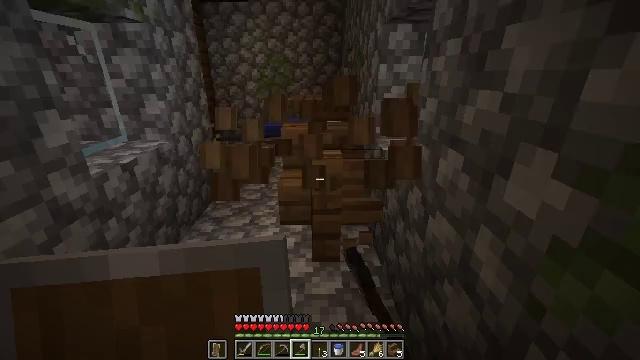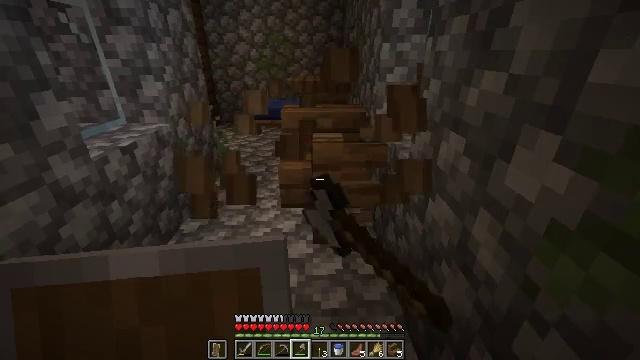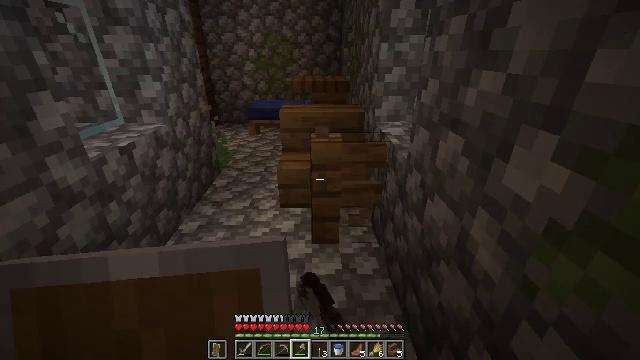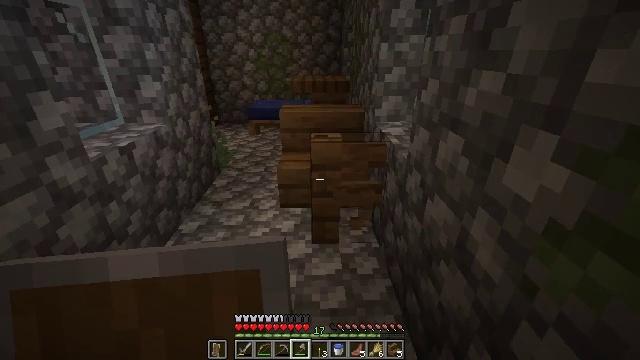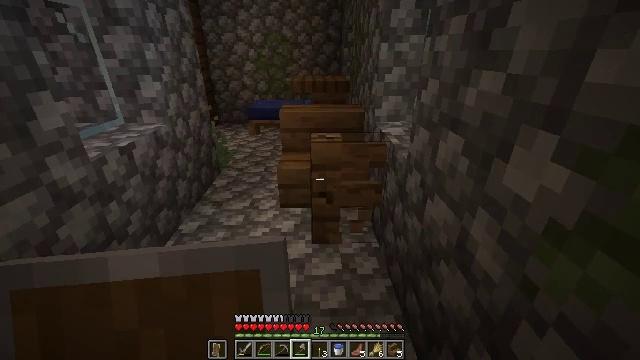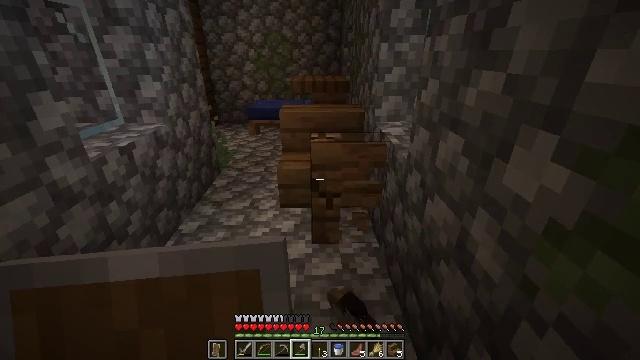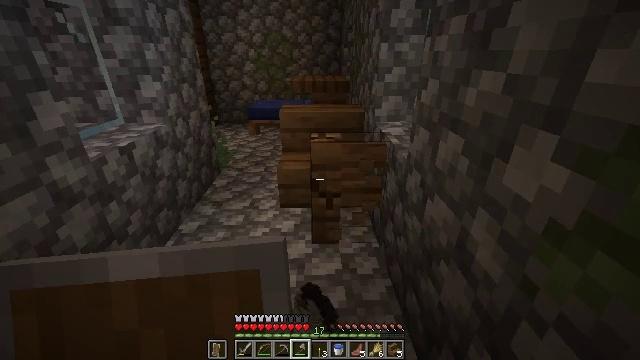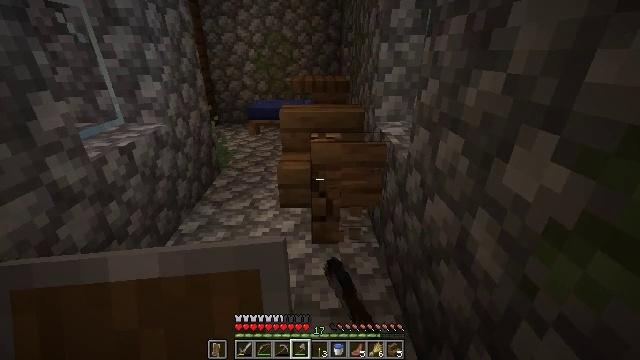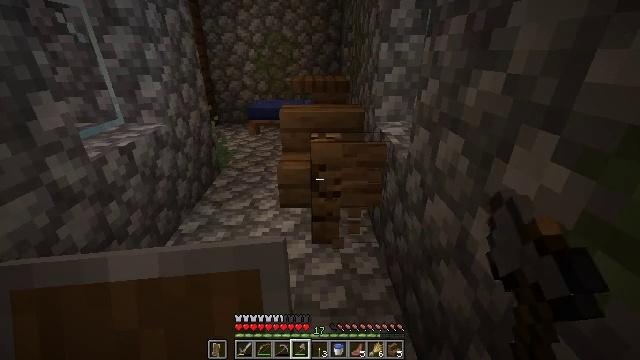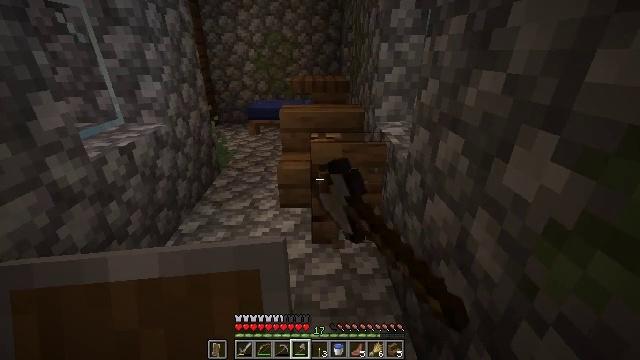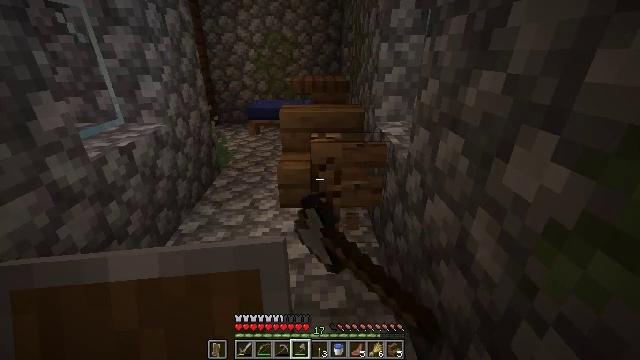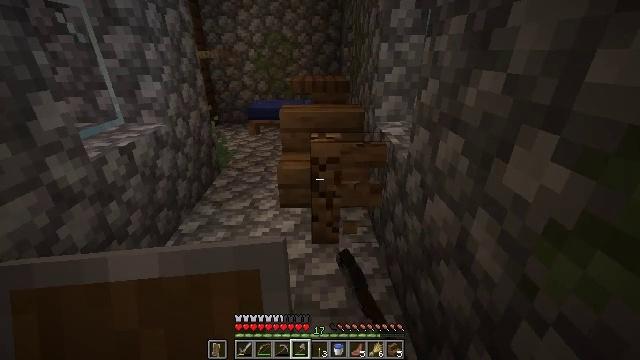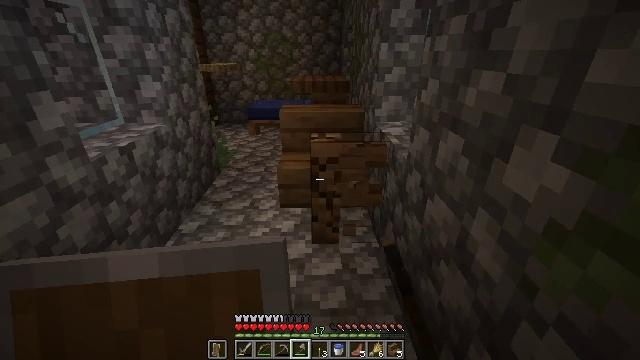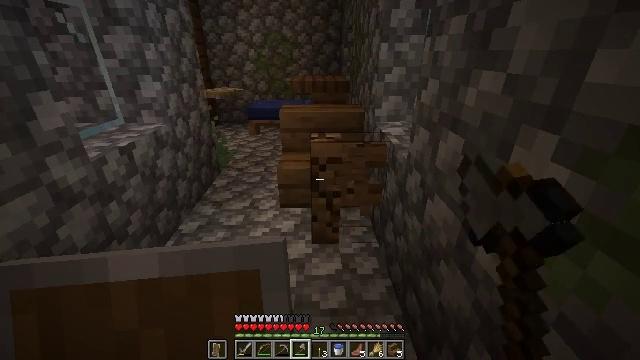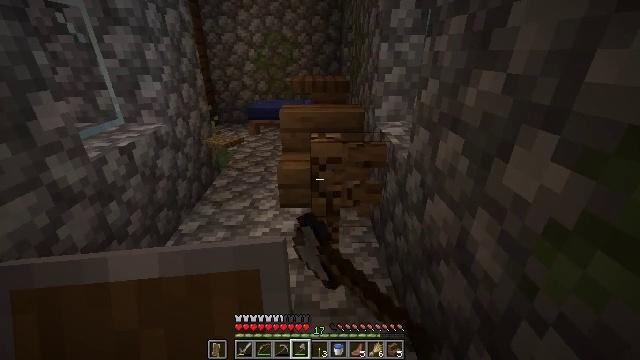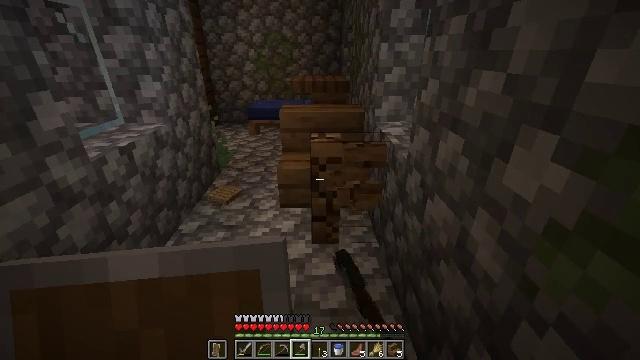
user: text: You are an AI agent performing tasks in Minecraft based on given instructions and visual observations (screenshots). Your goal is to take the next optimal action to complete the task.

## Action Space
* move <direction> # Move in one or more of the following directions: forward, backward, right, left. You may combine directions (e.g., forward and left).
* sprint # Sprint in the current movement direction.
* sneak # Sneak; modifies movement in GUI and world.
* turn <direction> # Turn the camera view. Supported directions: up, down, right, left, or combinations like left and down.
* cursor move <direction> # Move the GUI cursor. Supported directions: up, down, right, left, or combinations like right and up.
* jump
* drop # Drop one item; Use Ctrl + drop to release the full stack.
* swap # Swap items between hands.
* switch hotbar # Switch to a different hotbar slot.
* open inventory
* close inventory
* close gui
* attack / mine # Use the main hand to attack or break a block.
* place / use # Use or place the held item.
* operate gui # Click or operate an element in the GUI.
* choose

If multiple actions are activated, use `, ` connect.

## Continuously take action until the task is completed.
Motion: motion action
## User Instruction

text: Break the spruce fence to collect it.
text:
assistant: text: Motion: turn down, attack / mine
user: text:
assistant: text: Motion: attack / mine
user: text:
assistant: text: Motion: attack / mine
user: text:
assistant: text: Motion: attack / mine
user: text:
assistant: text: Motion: attack / mine
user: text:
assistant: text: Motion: attack / mine
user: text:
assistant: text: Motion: attack / mine
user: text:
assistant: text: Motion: attack / mine
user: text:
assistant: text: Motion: attack / mine
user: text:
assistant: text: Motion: attack / mine
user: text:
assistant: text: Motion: attack / mine
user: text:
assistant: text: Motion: attack / mine
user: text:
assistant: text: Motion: attack / mine
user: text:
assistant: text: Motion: attack / mine
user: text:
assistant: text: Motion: attack / mine
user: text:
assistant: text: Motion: attack / mine
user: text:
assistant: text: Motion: attack / mine
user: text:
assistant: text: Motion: attack / mine
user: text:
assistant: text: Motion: attack / mine
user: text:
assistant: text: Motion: attack / mine
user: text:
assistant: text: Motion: attack / mine
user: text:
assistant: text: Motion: attack / mine